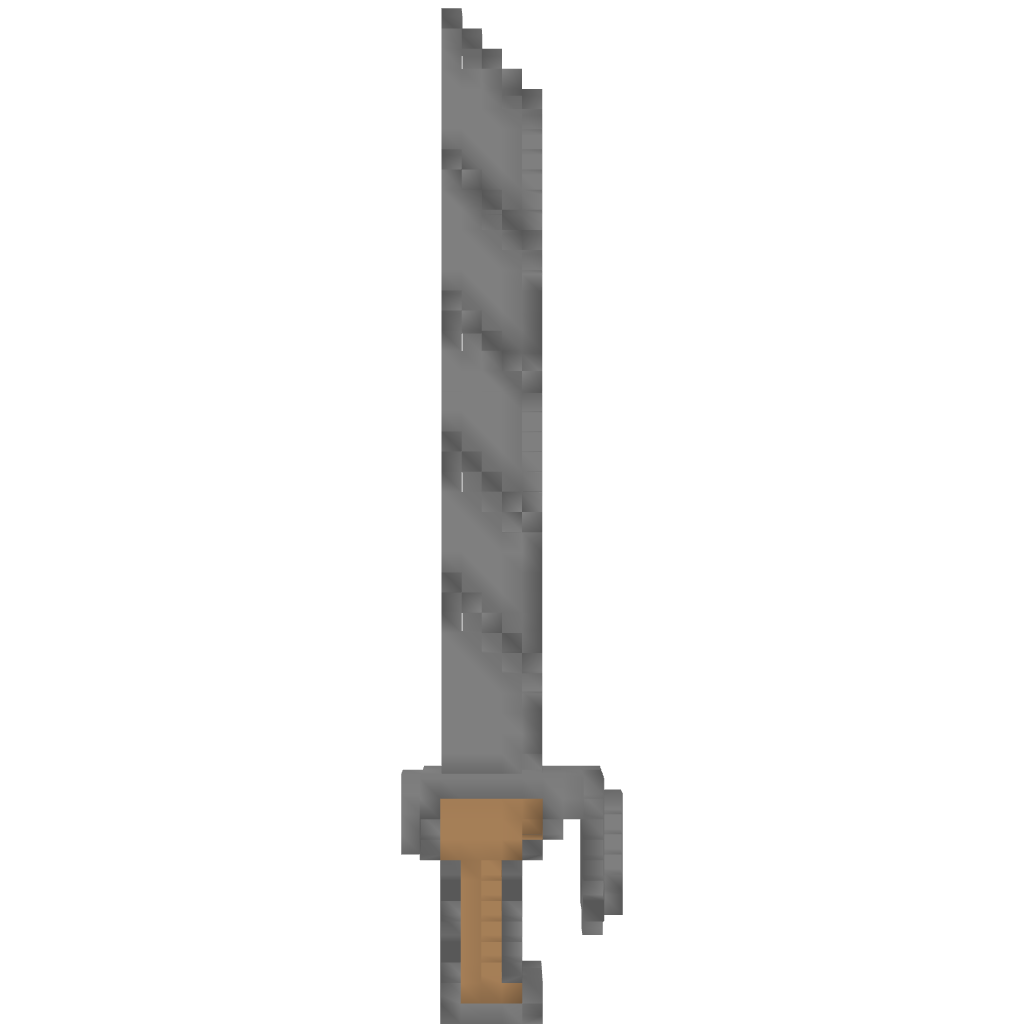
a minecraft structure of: Attack on Titan Kenn bad low quality